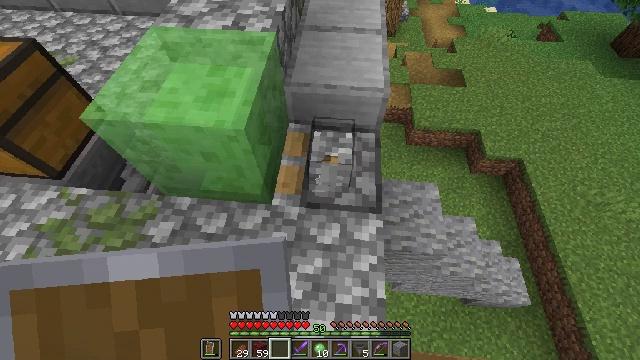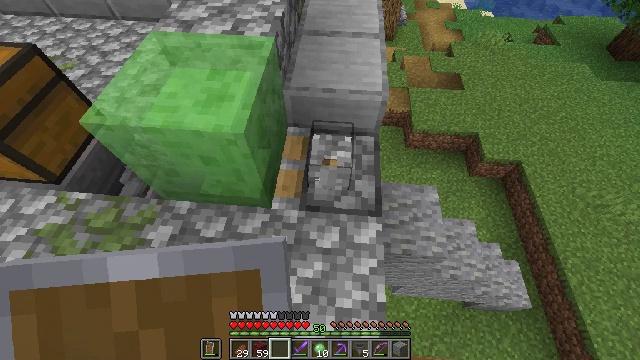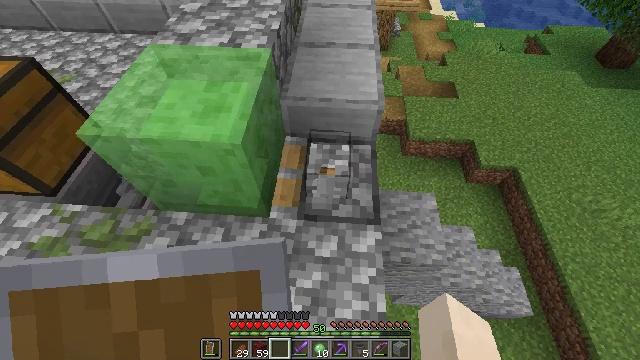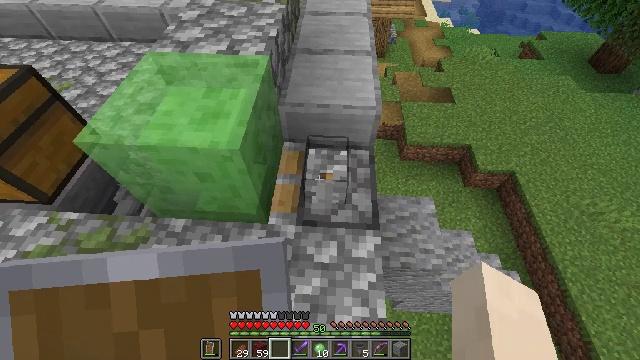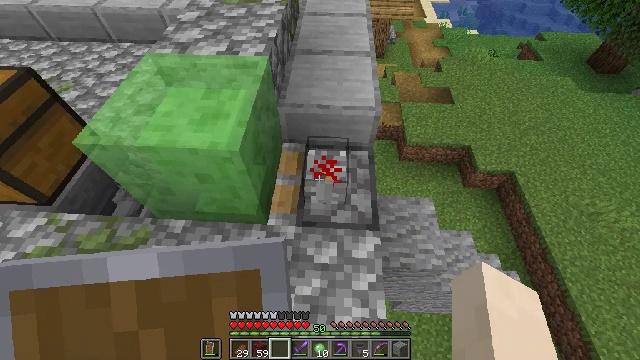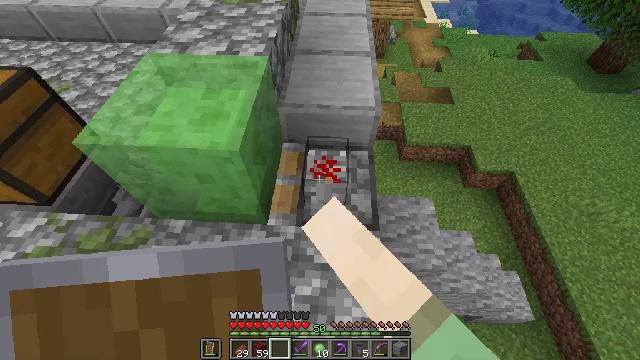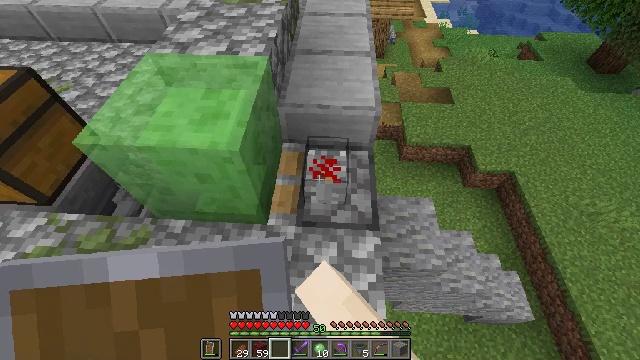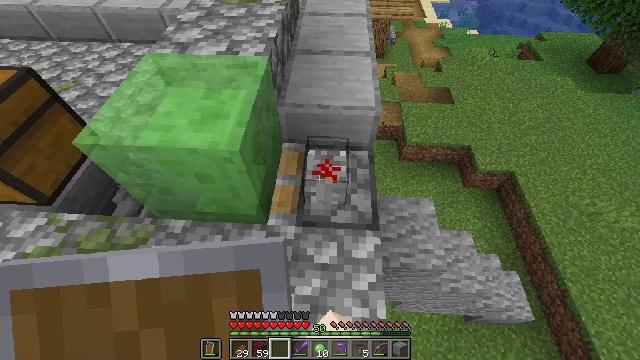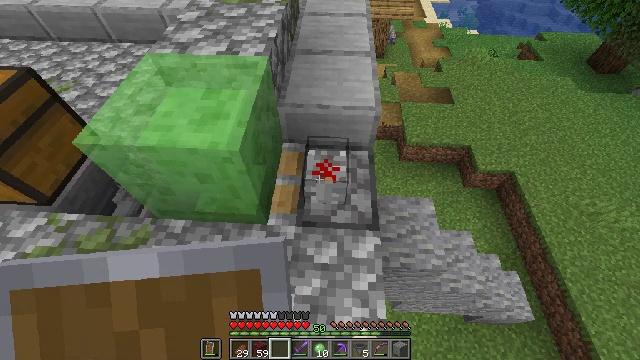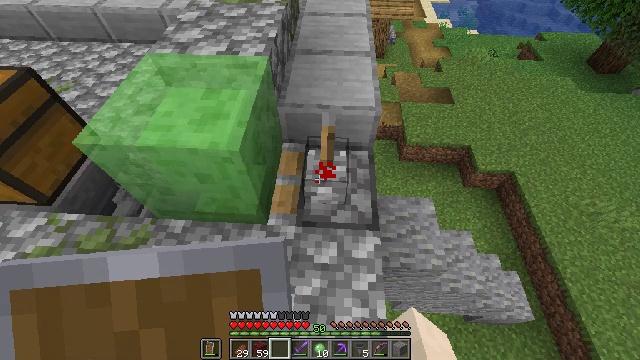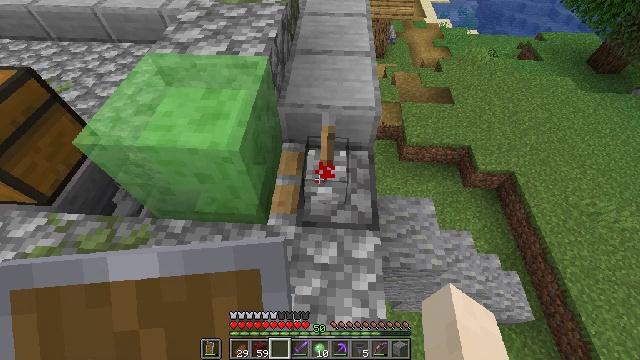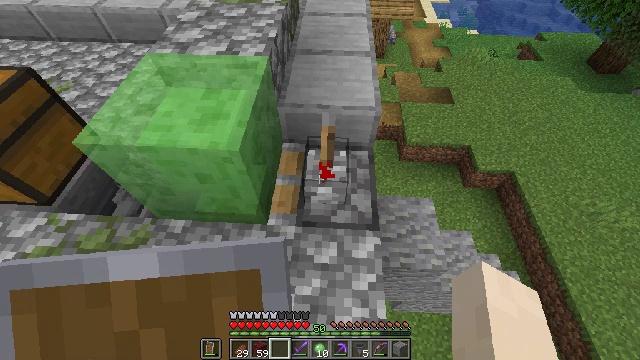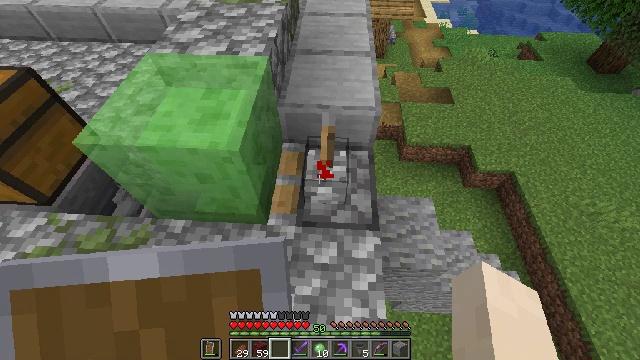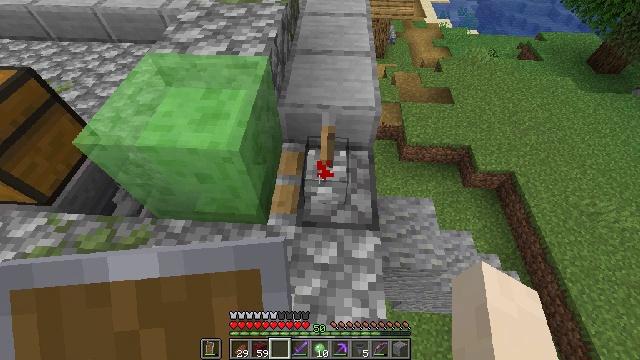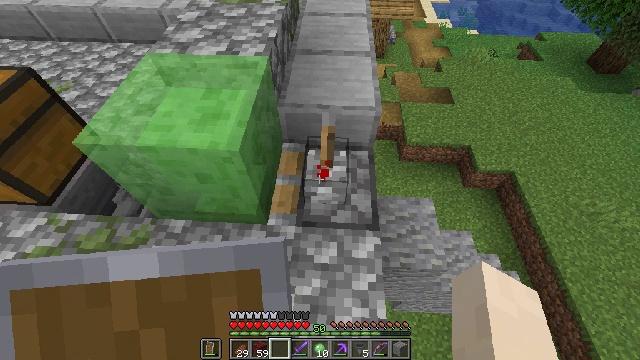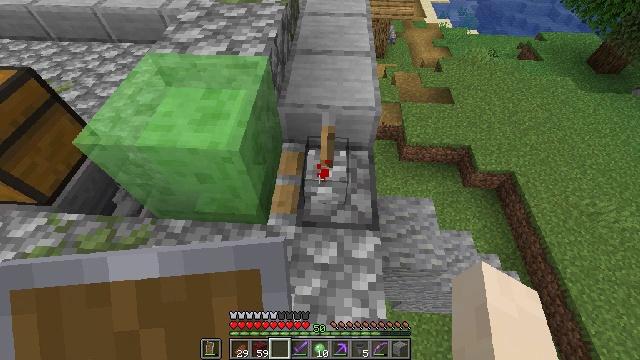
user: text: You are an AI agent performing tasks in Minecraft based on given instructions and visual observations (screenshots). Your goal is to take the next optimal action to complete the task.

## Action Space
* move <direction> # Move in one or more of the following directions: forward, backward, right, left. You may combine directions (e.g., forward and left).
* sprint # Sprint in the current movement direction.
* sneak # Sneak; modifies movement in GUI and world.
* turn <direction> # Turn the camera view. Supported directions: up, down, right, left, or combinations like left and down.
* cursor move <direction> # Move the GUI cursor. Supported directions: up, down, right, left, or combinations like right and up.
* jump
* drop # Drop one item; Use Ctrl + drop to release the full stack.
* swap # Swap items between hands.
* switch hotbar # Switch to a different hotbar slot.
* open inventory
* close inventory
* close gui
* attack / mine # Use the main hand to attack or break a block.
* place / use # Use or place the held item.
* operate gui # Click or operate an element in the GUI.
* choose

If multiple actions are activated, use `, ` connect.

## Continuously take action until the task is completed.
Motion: motion action
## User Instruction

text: Break the existing lever.
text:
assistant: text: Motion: no_op
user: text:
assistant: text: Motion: turn up
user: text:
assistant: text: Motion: turn up
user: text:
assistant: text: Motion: use / place
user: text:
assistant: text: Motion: use / place
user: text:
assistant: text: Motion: use / place
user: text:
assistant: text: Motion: no_op
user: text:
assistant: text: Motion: no_op
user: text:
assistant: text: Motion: no_op
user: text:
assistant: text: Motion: no_op
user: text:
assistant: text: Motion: no_op
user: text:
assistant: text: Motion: no_op
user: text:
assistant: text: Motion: no_op
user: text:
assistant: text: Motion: no_op
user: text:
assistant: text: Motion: no_op
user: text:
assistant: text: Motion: no_op
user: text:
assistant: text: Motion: no_op
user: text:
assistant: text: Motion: no_op
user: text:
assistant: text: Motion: no_op
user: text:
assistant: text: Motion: no_op
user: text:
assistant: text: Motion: no_op
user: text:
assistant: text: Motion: no_op
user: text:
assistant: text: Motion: no_op
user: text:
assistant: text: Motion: no_op
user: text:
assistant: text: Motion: use / place
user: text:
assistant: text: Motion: use / place
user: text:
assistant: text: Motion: use / place
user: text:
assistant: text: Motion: no_op
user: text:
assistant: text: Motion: no_op
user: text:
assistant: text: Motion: no_op